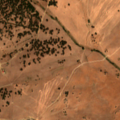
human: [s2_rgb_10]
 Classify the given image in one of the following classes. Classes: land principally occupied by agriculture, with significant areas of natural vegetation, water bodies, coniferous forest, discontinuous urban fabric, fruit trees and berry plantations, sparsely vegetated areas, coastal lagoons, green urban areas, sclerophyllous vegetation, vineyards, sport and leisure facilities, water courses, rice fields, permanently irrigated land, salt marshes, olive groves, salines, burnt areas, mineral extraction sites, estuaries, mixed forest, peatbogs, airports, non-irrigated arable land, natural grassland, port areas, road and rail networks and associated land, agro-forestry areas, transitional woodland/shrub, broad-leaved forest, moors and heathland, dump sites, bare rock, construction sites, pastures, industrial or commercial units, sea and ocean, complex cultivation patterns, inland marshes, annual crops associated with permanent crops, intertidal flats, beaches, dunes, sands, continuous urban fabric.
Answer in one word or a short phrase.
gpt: non-irrigated arable land, pastures, agro-forestry areas